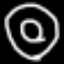
Label: donut